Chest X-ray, PA view. Patient: 7 years old, sex M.
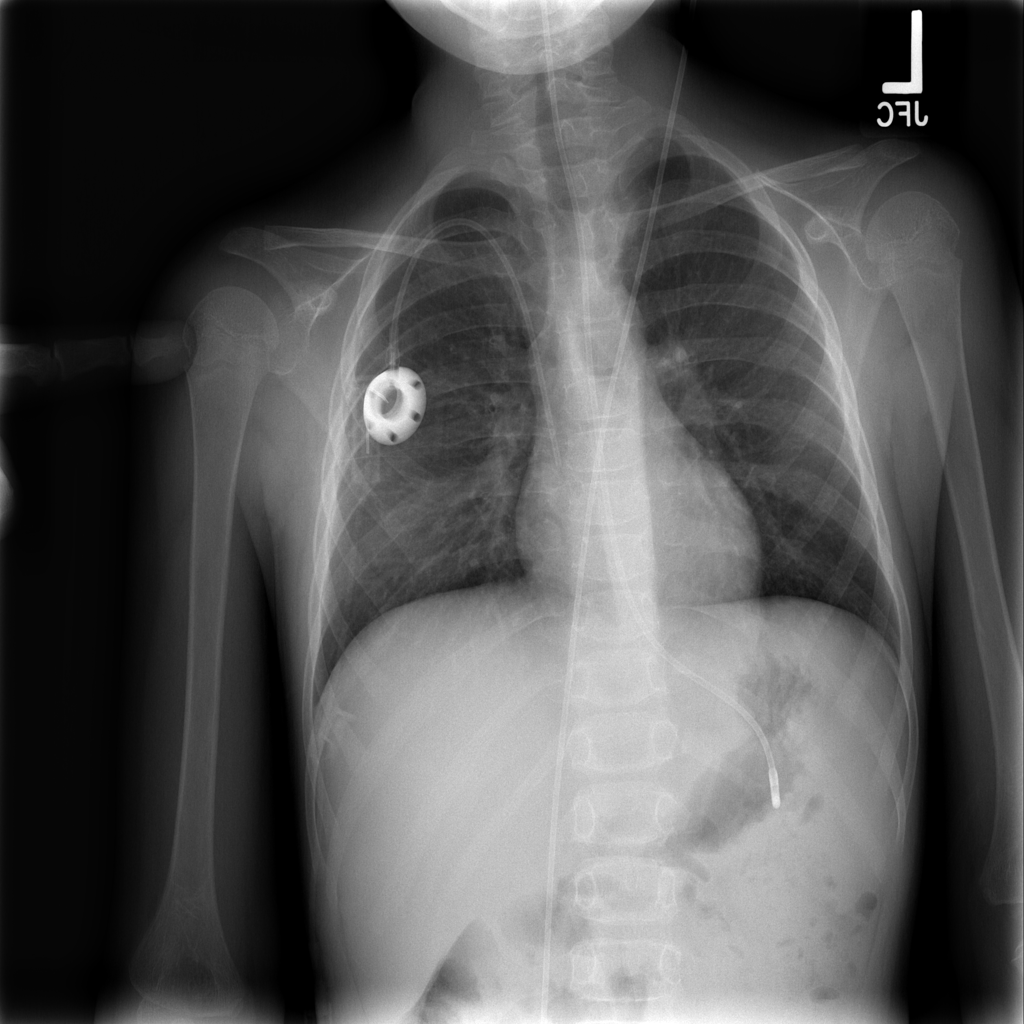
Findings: No Finding